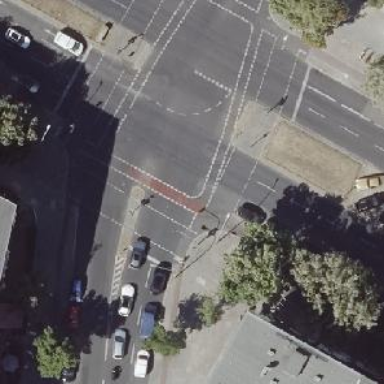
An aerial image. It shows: Road crossing with traffic signals.